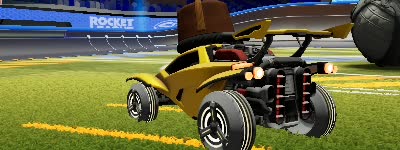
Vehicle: octane